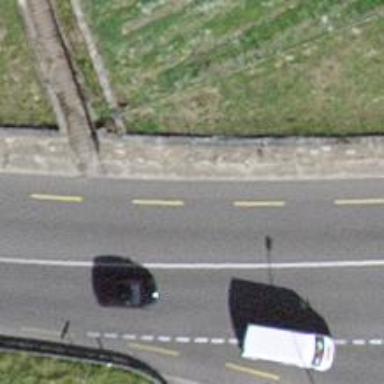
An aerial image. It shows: Paved primary highway with designated cycle lane.